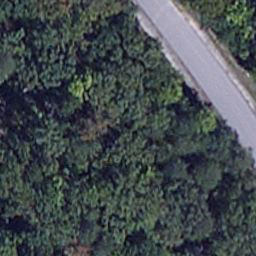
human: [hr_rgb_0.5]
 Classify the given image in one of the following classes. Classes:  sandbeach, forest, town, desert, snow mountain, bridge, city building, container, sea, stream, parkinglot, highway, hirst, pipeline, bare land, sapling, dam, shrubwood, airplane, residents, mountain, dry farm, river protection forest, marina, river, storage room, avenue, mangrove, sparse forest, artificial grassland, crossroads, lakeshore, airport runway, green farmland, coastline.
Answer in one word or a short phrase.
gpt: avenue